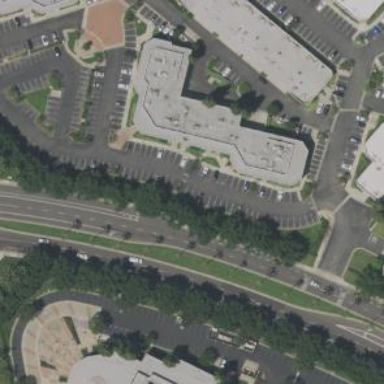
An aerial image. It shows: Commercial building.